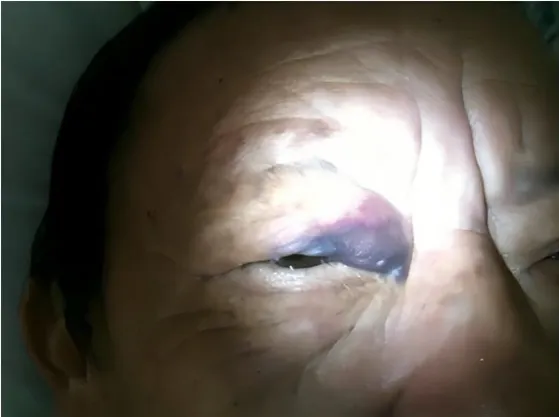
The extensive eyelid ecchymoma of the patient 12 hours after the BTXA injection.
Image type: medical_photograph (other_medical_photograph)